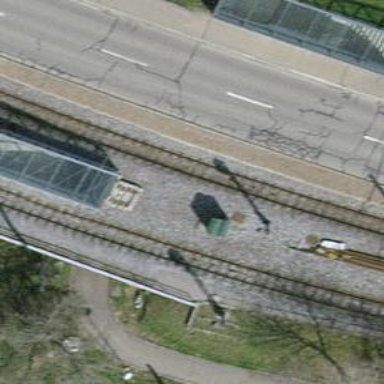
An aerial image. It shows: Footway passing through tunnel.